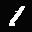
Label: 1